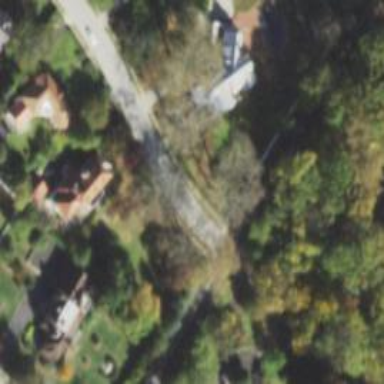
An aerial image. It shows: Unmarked crossing on the road.